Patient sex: M
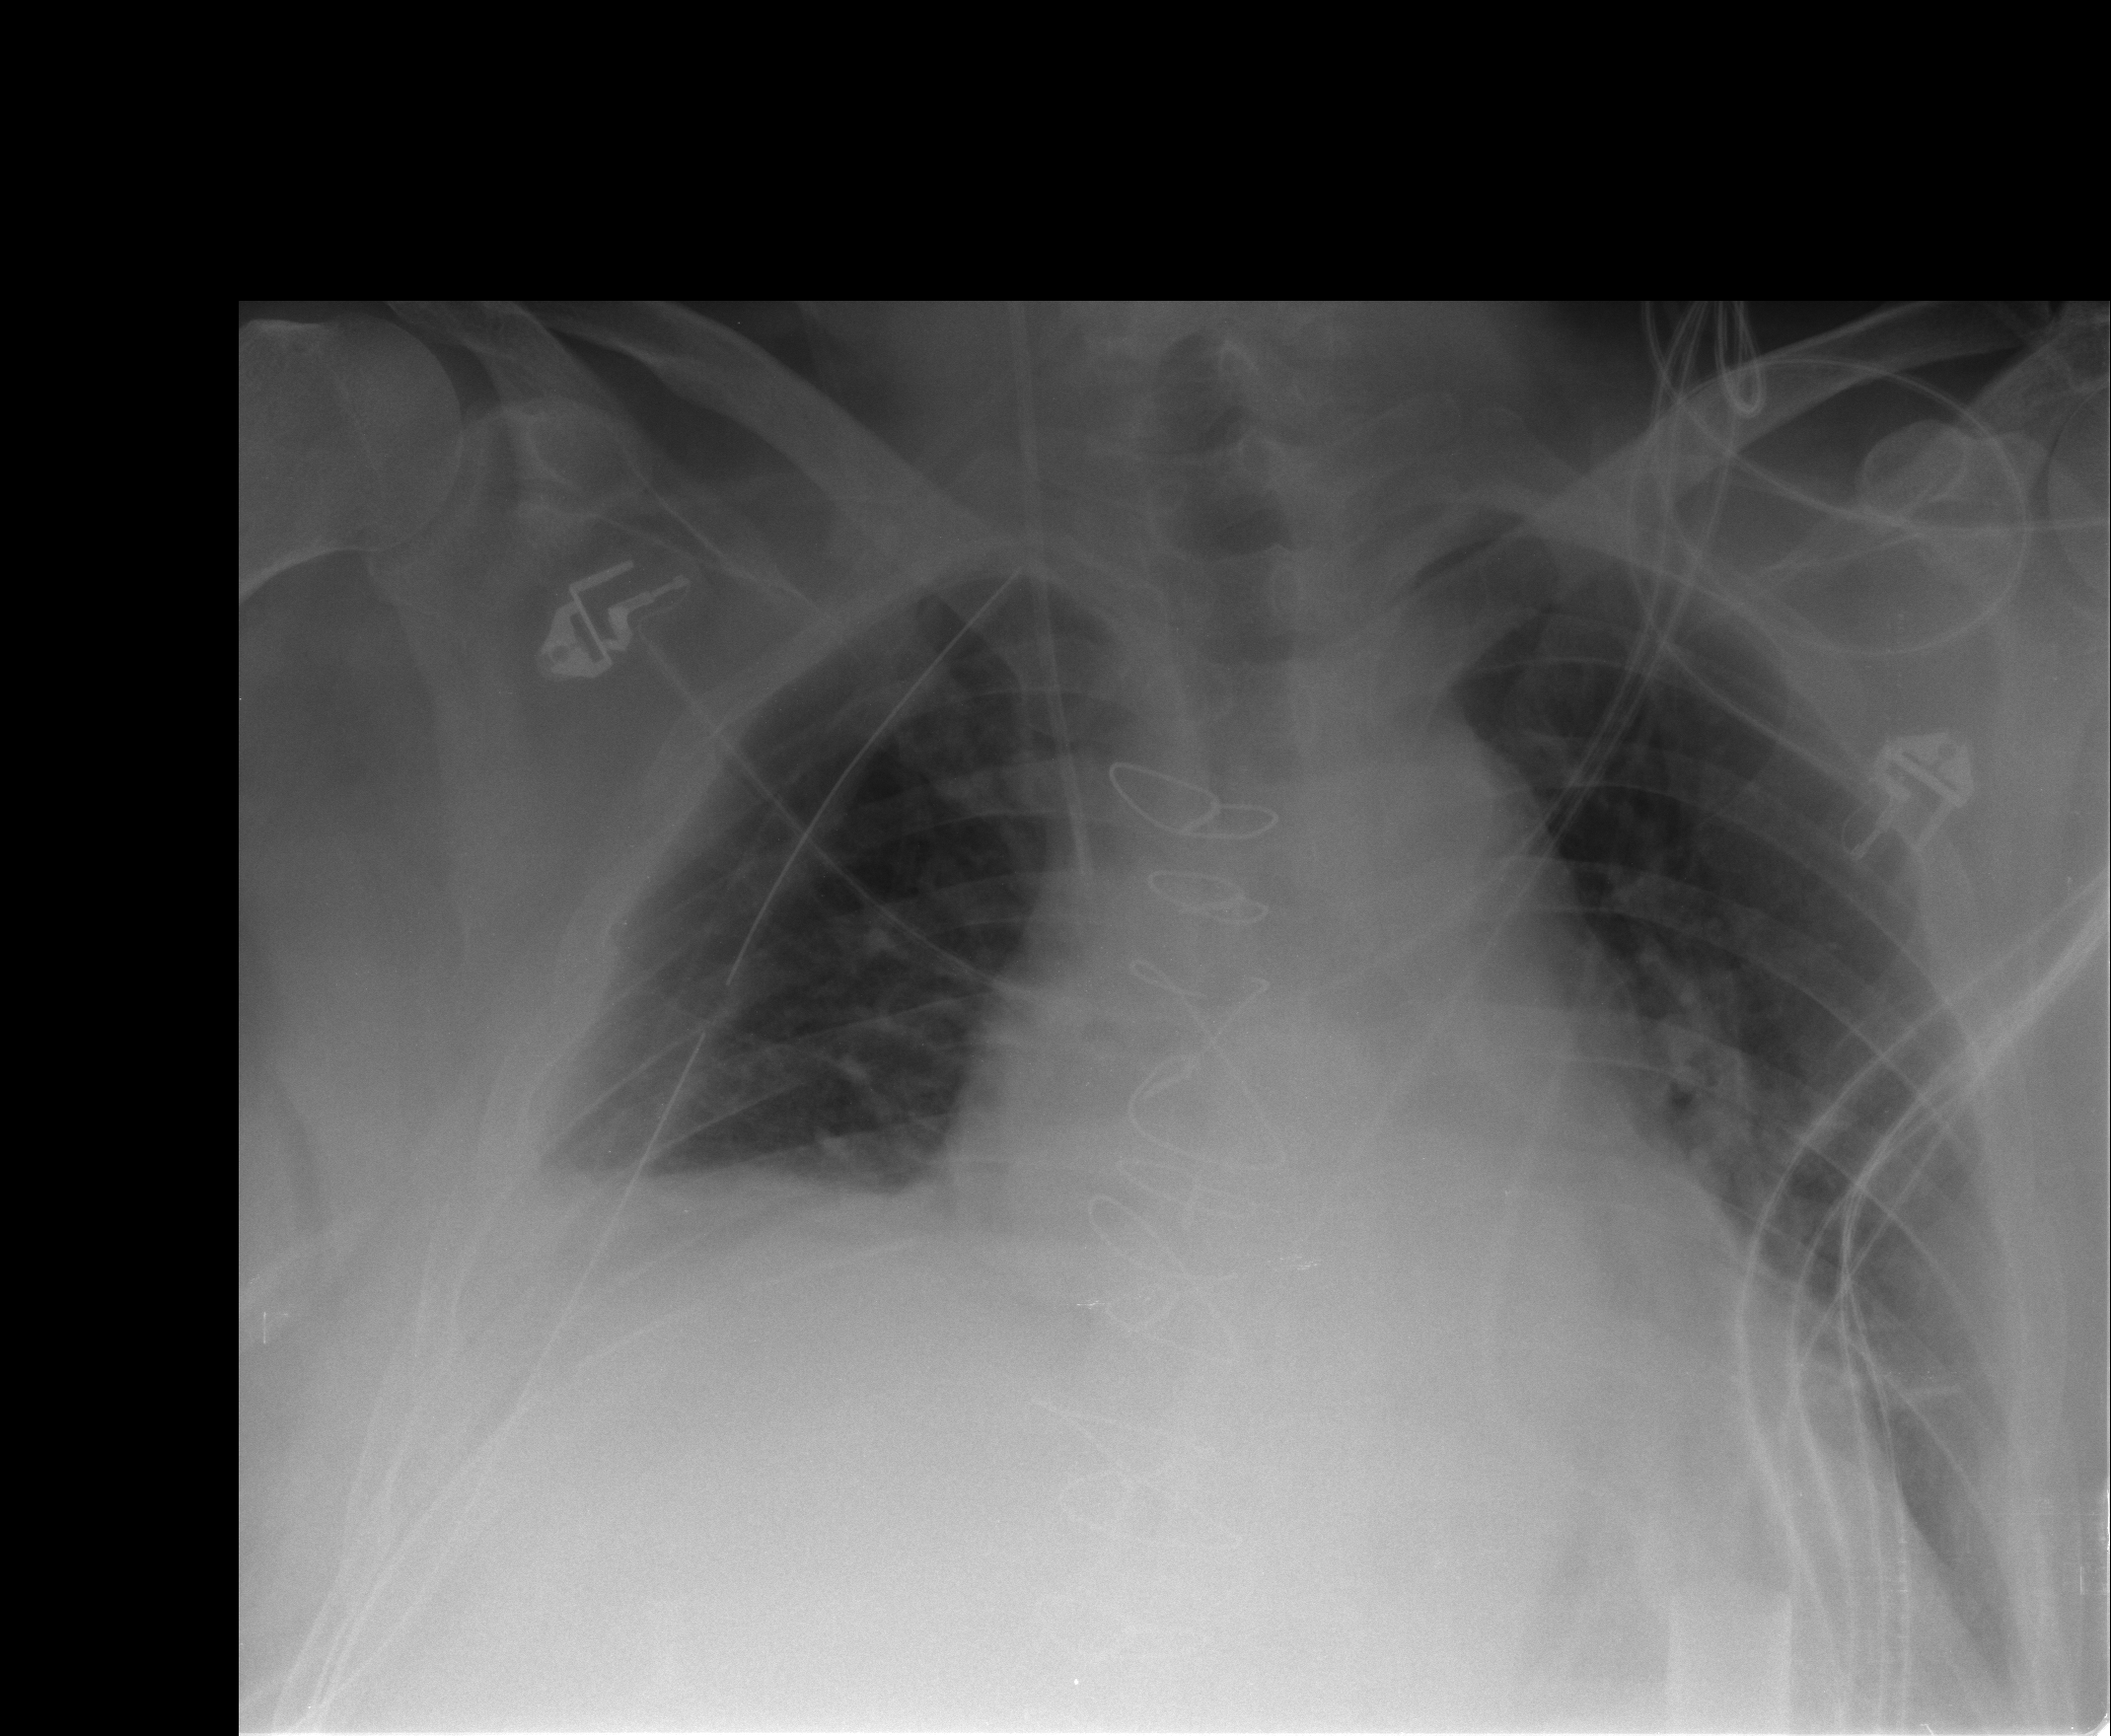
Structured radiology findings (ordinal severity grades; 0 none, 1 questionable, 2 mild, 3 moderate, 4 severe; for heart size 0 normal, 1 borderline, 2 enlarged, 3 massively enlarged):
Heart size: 2
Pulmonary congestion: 2
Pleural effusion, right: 2
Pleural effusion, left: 1
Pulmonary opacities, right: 0
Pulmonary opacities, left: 0
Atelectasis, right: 2
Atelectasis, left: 2